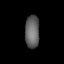
Tissue: lung
Cell type: Others
Senescence score: 0.5616
Nuclear area (px): 454
Mean DAPI intensity: 99.275